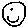
Label: smiley face